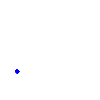
Particle: kaon